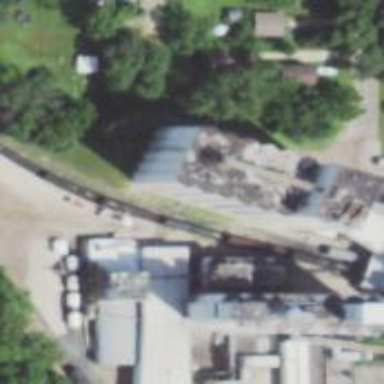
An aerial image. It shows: Silo.